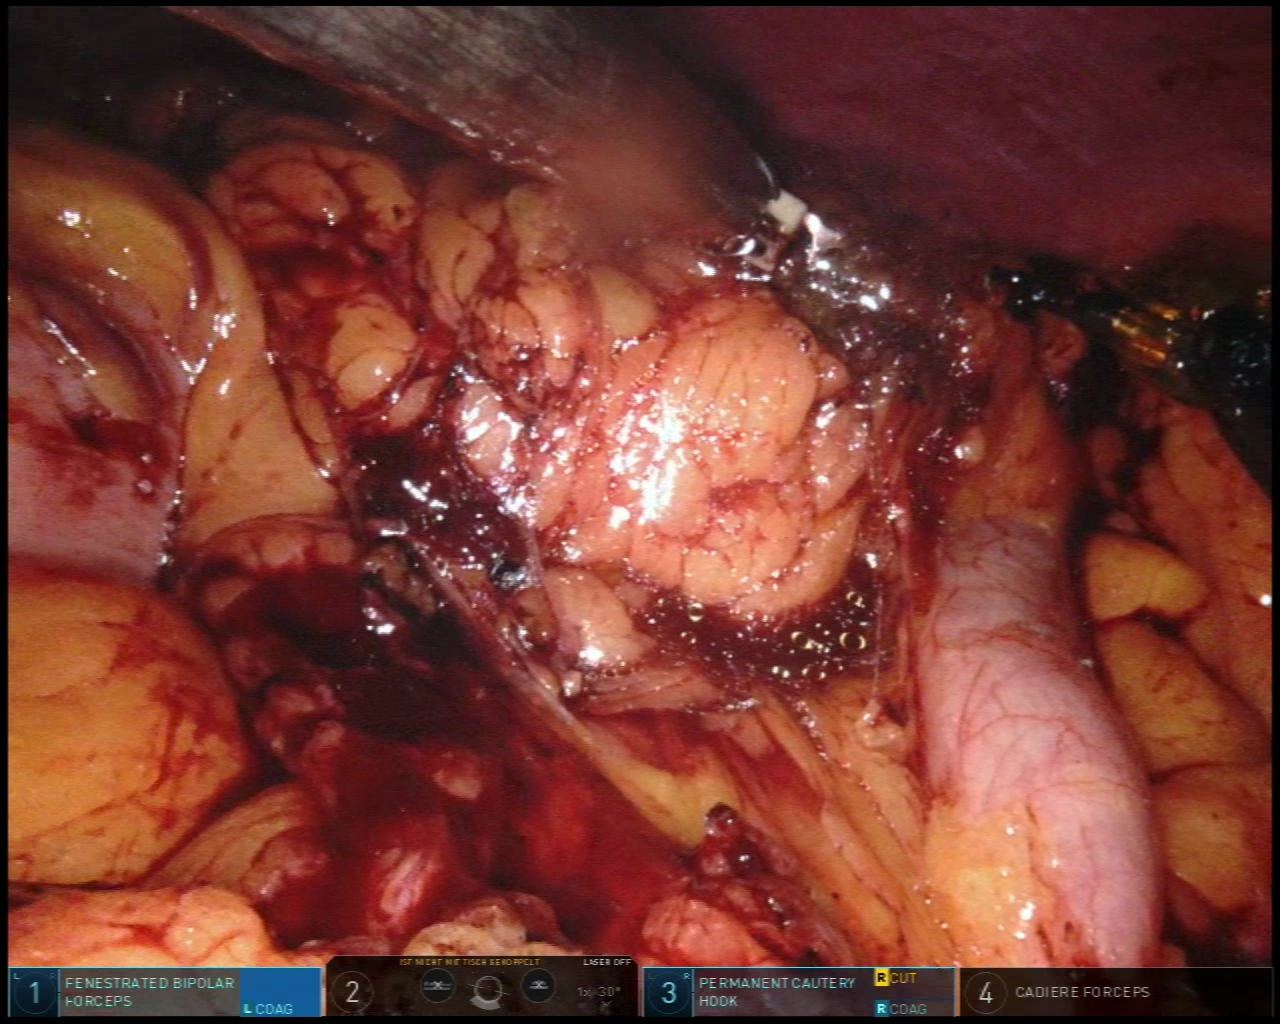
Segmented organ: stomach
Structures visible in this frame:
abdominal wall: yes
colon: yes
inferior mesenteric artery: no
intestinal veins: no
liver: no
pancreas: no
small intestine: no
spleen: no
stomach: yes
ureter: no
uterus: no
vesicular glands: no